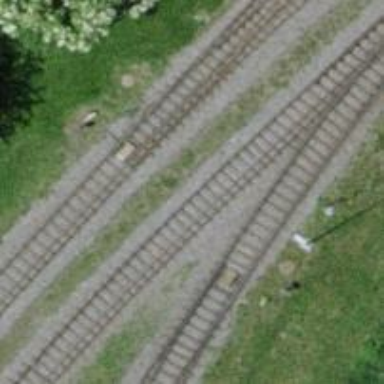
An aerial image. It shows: Railway switch.